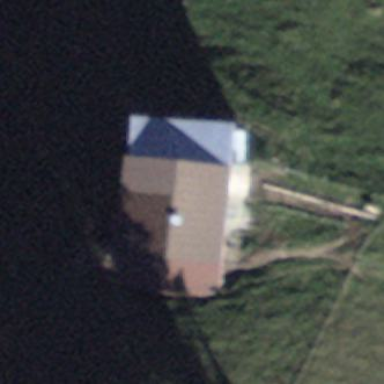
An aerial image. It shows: Cabin.